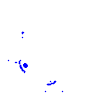
Particle: electron